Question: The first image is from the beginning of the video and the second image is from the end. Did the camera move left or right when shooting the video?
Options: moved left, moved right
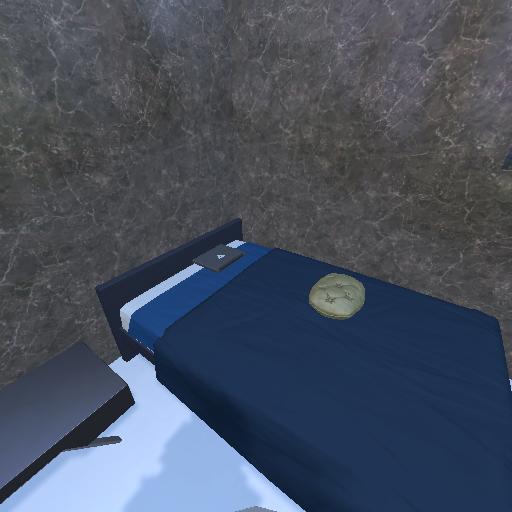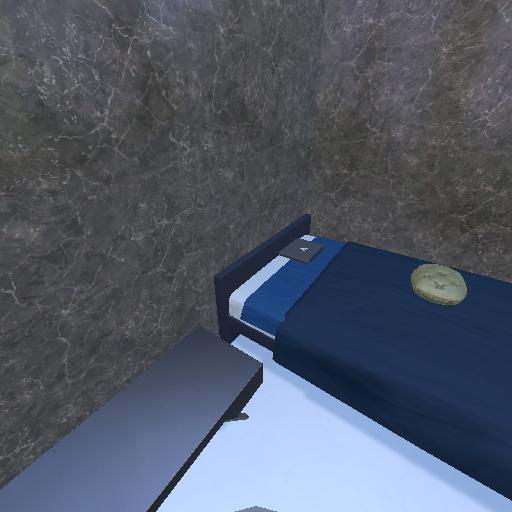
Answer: moved left